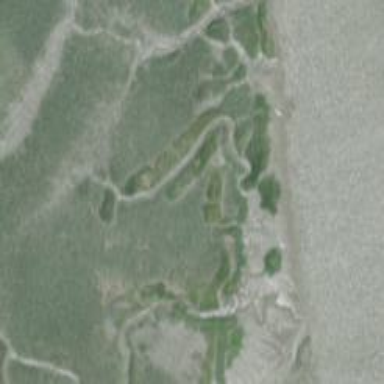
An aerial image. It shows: Saltmarsh wetland with tidal influence.